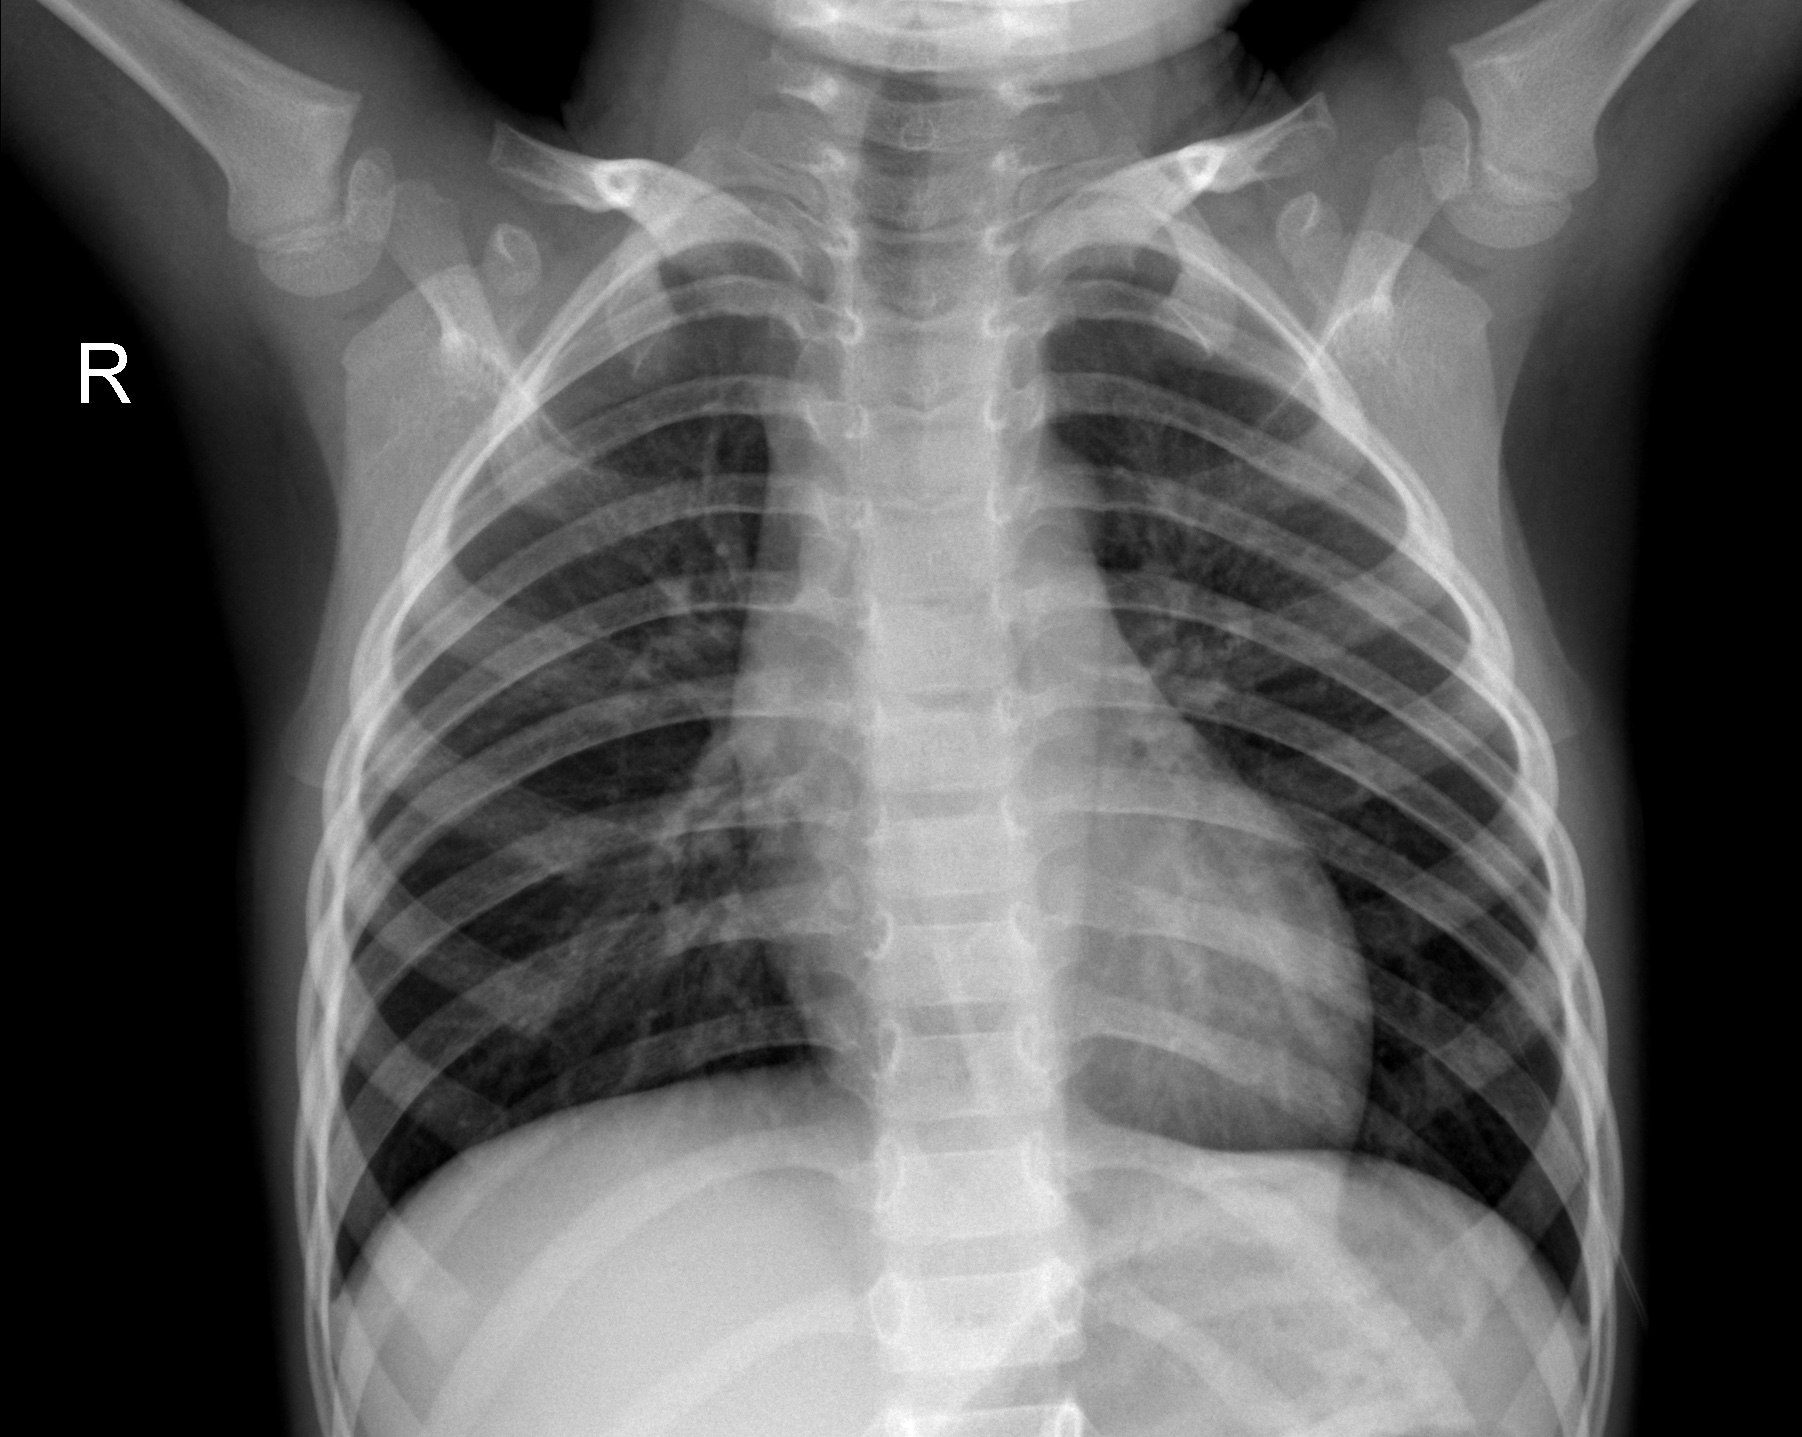
Diagnosis: NORMAL